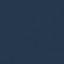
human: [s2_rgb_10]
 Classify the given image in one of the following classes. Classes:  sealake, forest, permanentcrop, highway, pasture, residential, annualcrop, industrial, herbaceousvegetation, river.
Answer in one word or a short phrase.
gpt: SeaLake